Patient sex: M
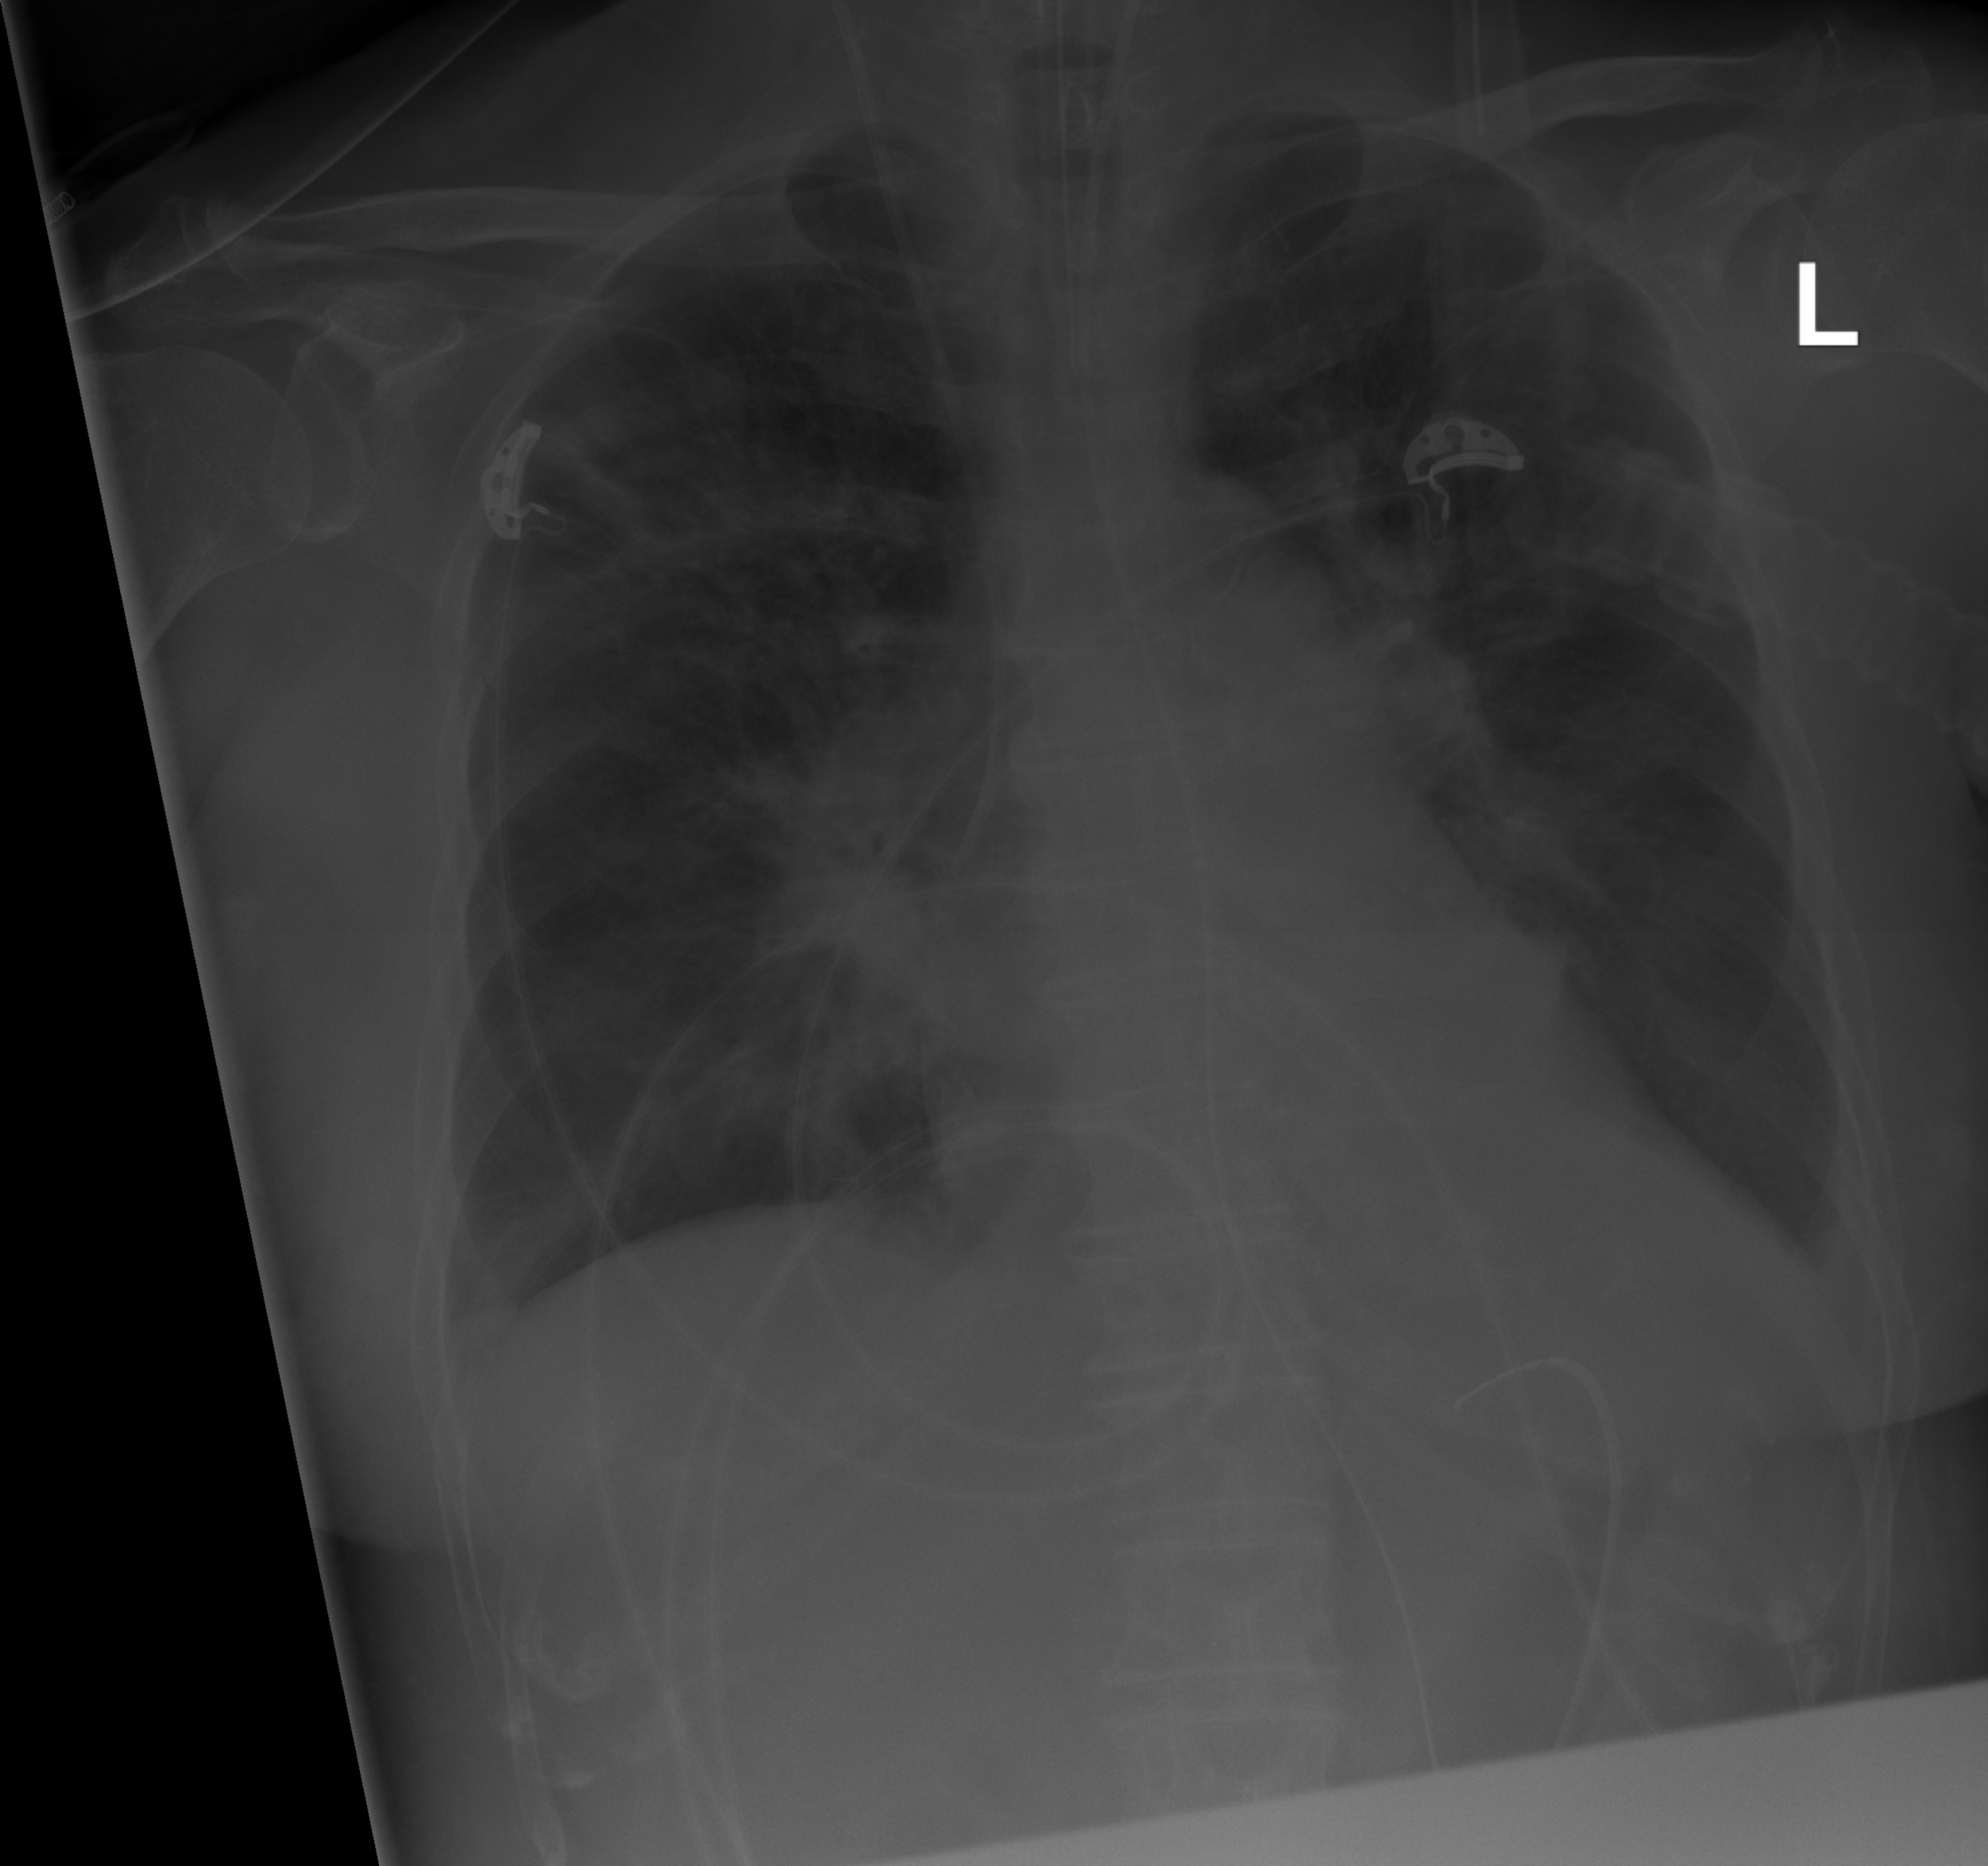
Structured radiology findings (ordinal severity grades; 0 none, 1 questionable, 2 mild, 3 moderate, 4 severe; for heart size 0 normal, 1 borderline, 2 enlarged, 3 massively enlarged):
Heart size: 0
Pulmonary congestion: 0
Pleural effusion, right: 0
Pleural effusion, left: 0
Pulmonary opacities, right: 2
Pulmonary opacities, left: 2
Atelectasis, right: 0
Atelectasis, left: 2